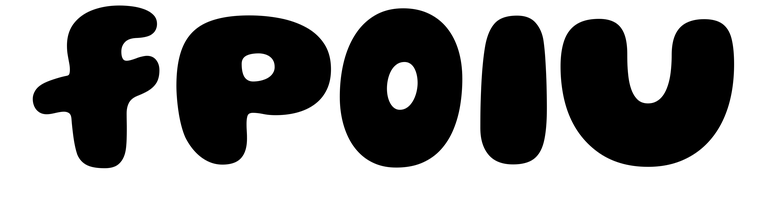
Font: Gluten_ExtraBold